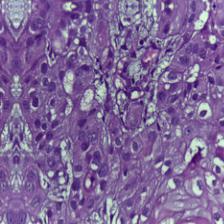
Diagnosis: OSCC